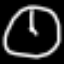
Label: clock